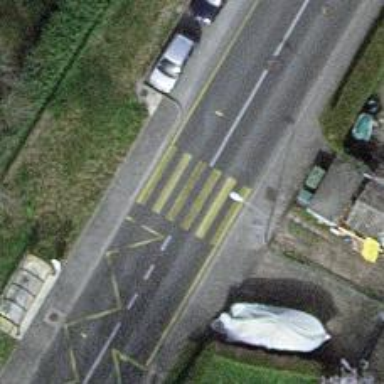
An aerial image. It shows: Marked zebra crossing on the road.